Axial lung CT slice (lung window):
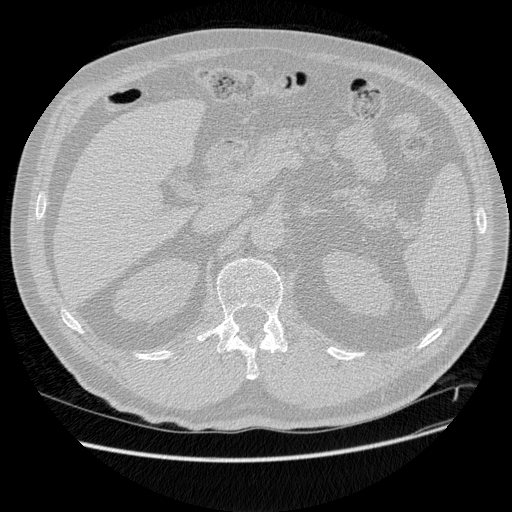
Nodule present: no